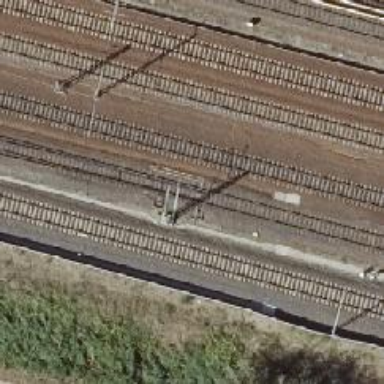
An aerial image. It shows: Railway track with contact line for electrification.